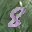
Label: 8